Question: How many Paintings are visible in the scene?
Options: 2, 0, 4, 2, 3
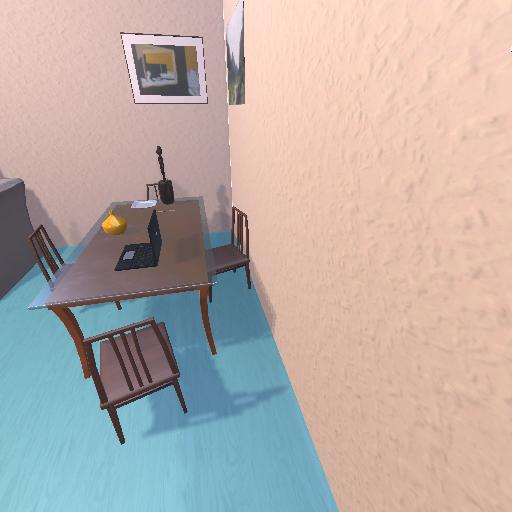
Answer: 2